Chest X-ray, PA view. Patient: 65 years old, sex M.
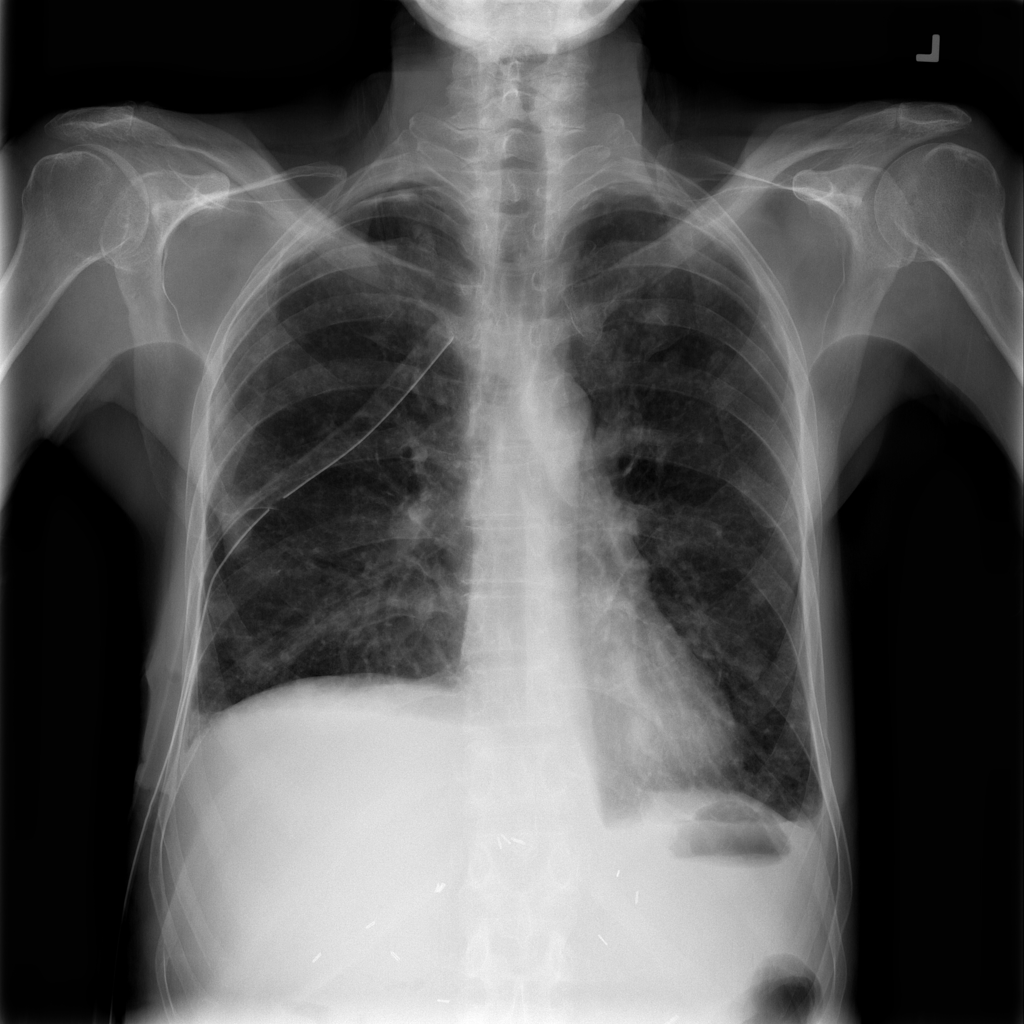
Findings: Pneumothorax